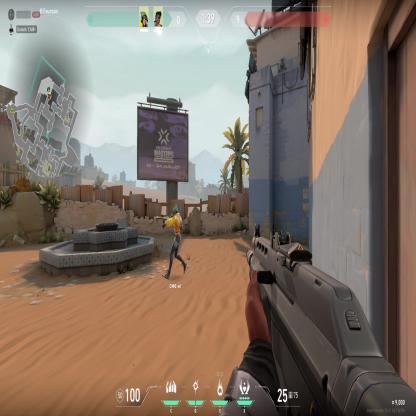
Label: teammate